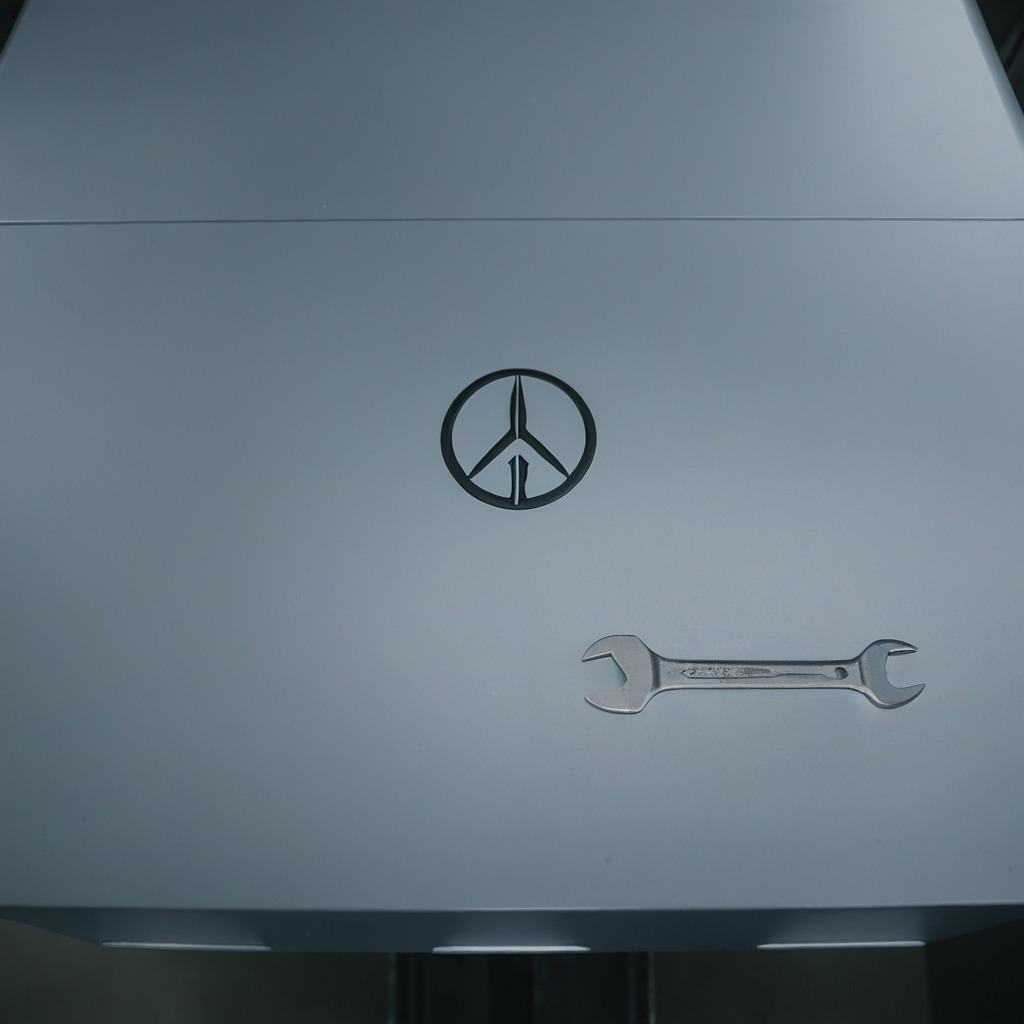
An wrench lies on the toolbox surface.